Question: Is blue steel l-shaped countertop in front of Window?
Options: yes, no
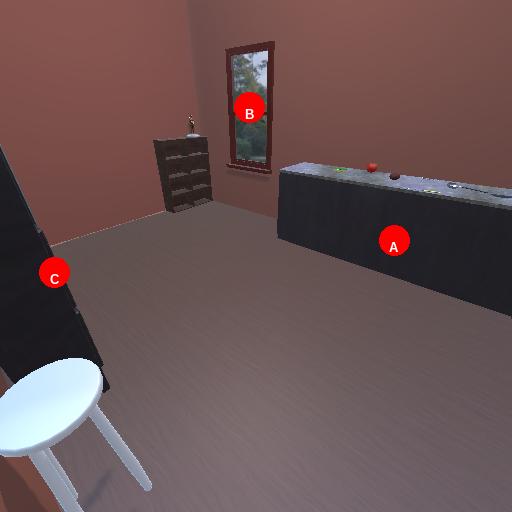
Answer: yes